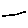
Label: line